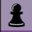
Piece: bP